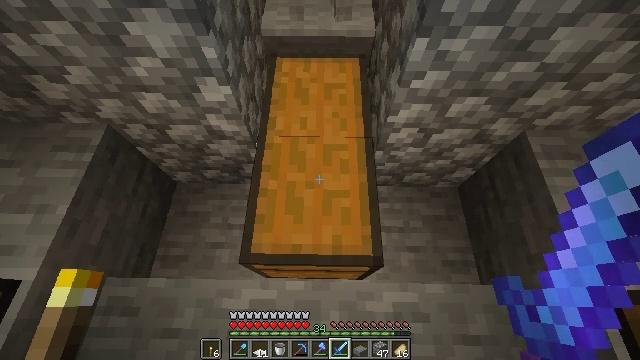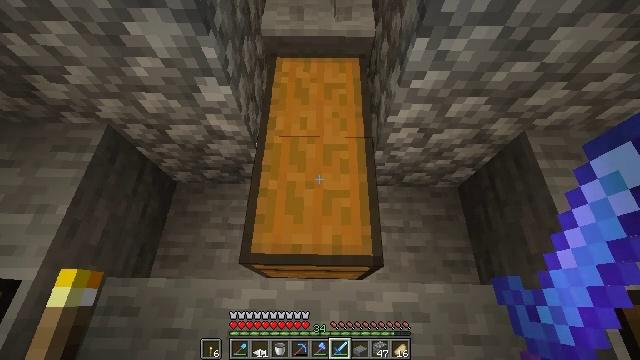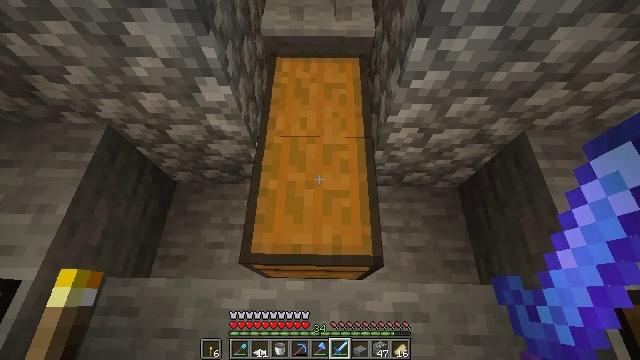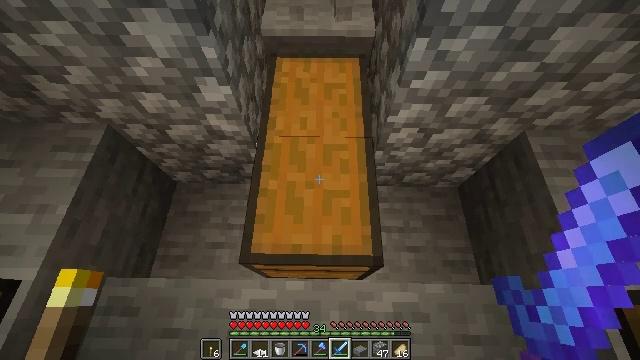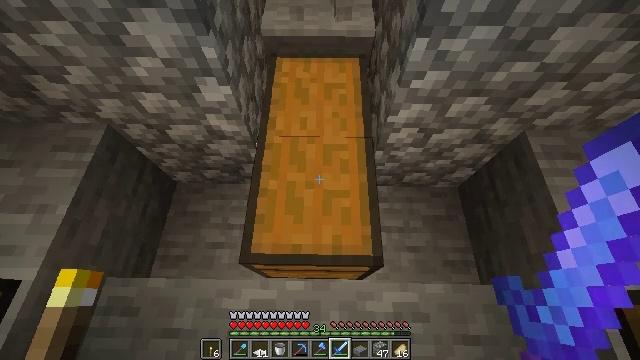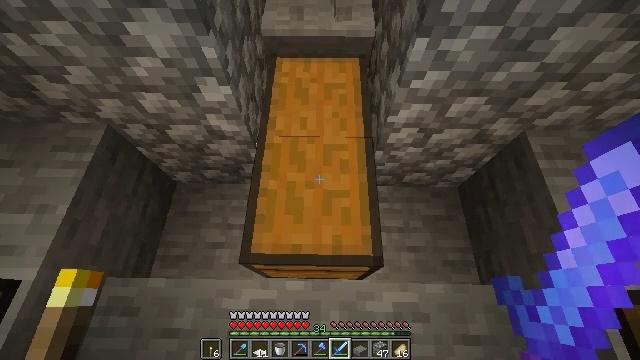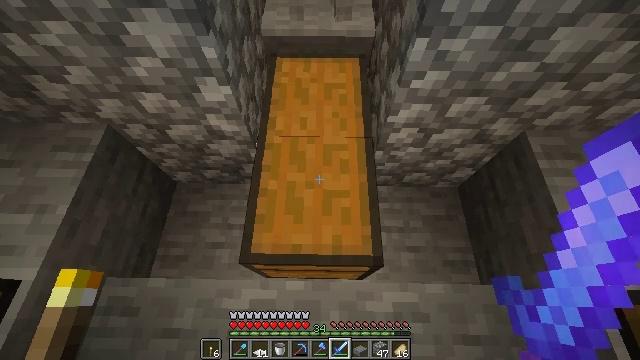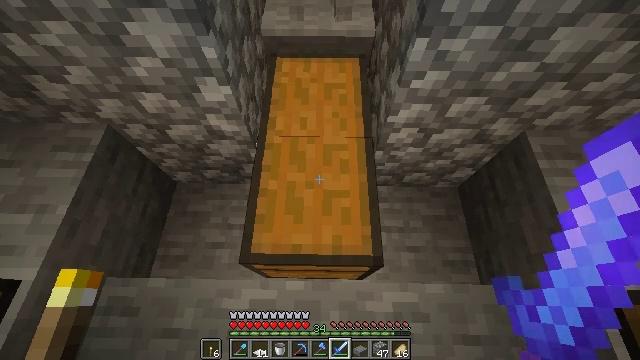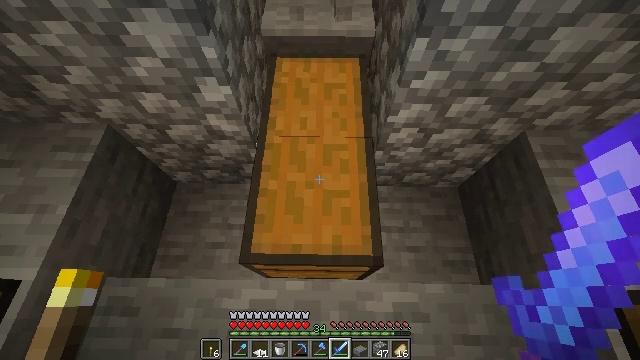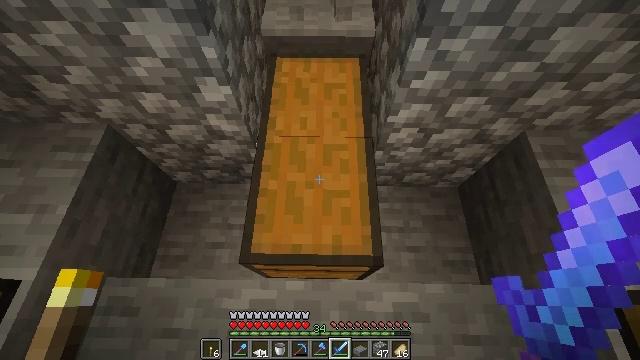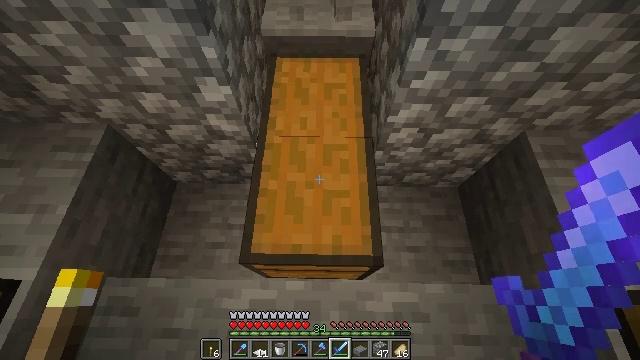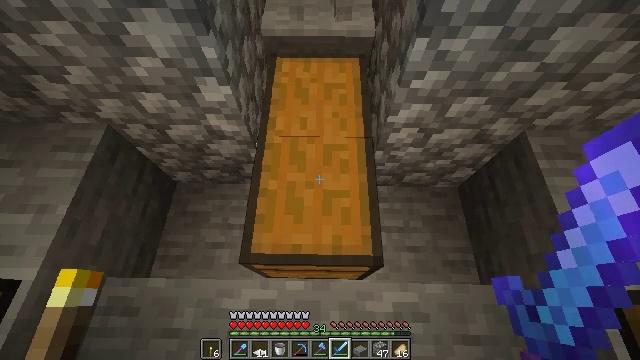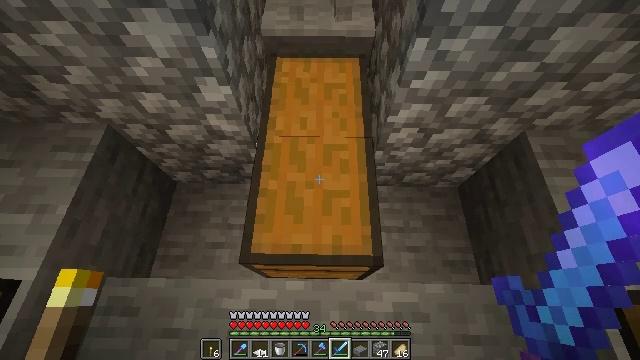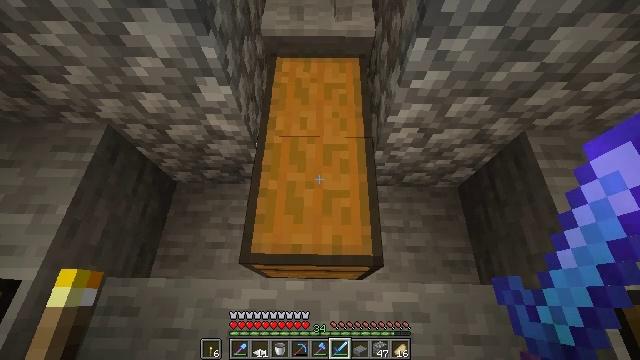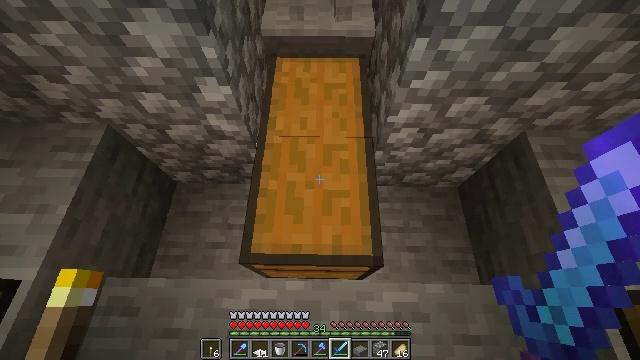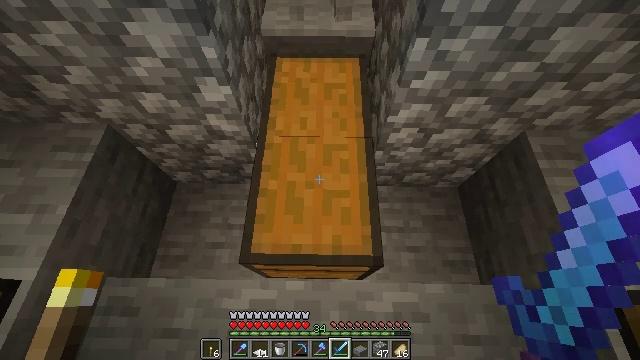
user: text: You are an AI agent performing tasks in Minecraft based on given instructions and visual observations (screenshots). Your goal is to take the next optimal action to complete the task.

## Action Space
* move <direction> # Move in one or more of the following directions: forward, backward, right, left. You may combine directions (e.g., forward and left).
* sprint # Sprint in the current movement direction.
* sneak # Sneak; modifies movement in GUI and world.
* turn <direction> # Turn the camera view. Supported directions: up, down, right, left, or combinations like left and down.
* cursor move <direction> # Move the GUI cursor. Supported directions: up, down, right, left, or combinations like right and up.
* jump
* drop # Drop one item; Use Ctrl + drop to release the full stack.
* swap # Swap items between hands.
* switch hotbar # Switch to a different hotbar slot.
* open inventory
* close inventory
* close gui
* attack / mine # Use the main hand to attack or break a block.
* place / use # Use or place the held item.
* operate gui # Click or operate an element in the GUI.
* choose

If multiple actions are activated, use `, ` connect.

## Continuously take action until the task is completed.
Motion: motion action
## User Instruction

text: Drop a diamond sword.
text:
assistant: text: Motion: no_op
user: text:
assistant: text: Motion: no_op
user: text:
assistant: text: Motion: no_op
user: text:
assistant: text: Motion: no_op
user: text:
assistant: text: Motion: no_op
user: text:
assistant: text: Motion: no_op
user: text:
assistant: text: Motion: no_op
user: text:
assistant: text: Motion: no_op
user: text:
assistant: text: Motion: no_op
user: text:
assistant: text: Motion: no_op
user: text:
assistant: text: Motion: no_op
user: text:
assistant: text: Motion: no_op
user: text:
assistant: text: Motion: no_op
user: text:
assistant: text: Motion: no_op
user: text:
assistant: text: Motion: no_op
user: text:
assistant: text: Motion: no_op
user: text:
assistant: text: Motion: no_op
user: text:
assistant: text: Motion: no_op
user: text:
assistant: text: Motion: no_op
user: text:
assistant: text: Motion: no_op
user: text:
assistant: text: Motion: no_op
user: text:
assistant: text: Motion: no_op
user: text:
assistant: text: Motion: no_op
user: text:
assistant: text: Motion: no_op
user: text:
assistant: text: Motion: no_op
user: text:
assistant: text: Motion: no_op
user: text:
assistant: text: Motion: no_op
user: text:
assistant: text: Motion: no_op
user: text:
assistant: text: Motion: no_op
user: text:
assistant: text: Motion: no_op